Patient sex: M
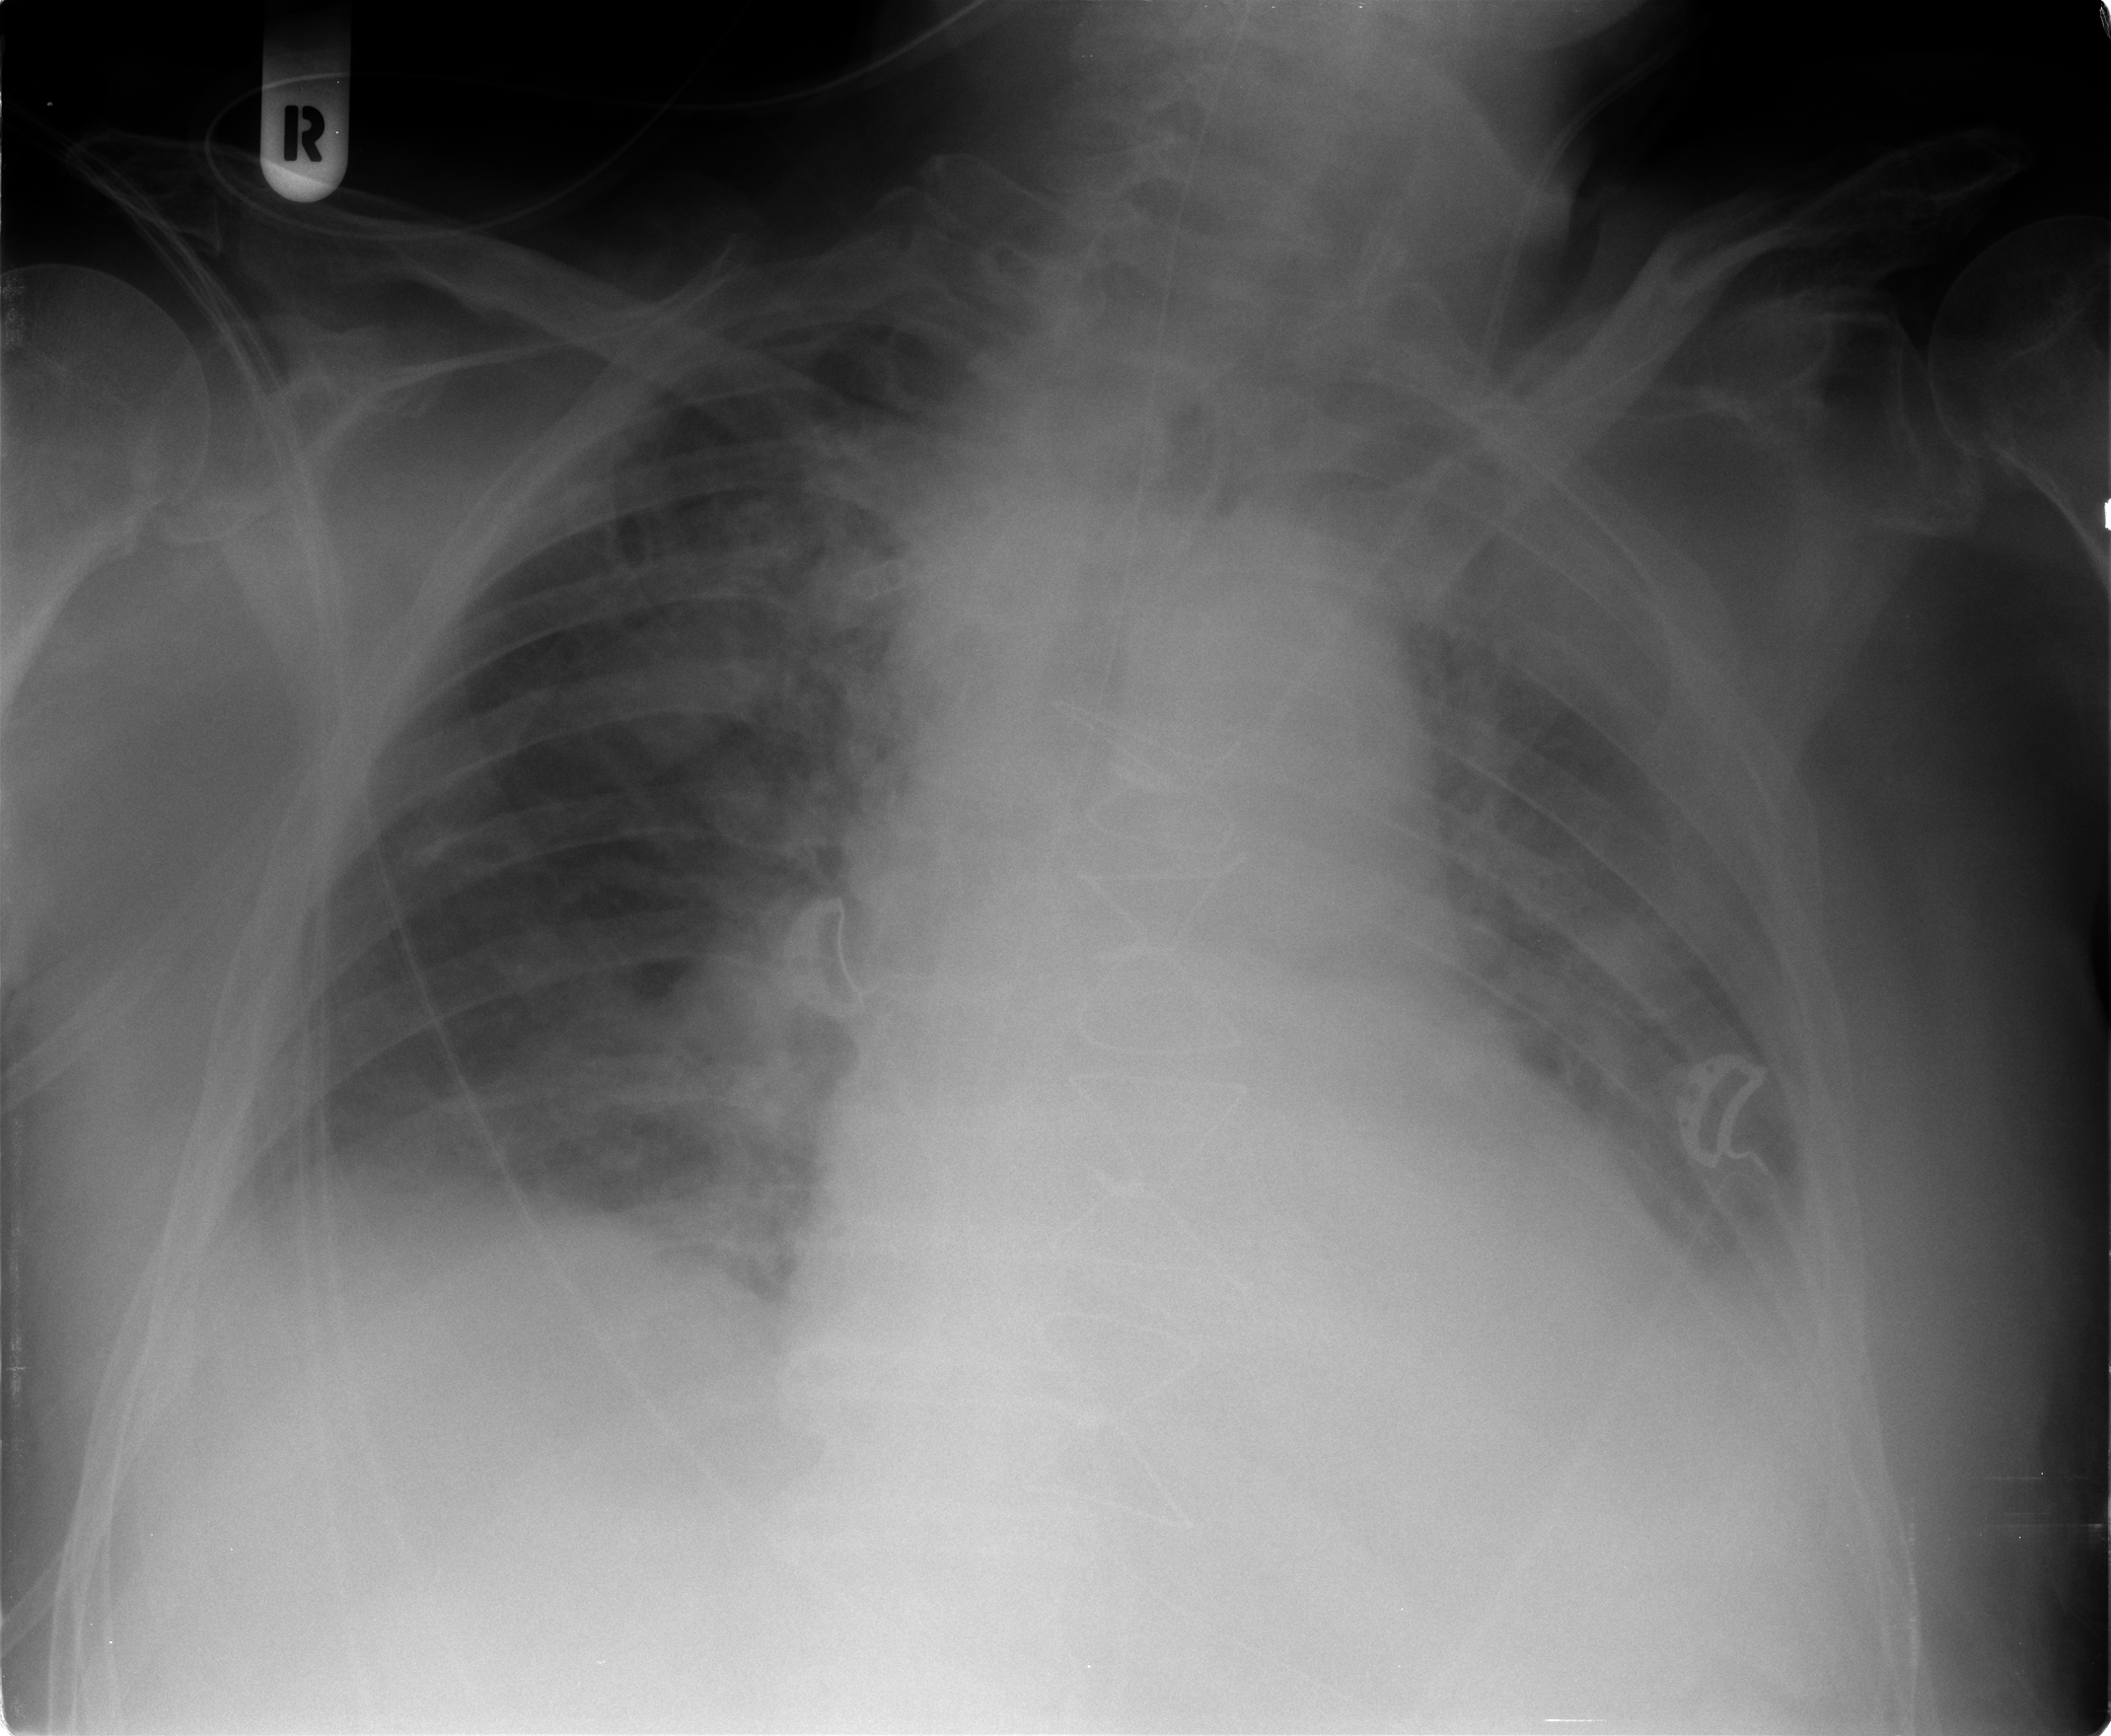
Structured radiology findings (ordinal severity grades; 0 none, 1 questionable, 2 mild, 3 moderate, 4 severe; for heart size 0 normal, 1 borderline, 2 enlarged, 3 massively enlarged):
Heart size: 2
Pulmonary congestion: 2
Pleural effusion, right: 2
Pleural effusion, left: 3
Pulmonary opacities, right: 2
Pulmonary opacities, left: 3
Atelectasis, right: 2
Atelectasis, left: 2